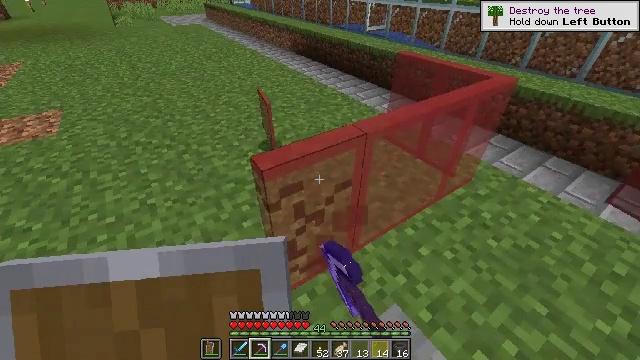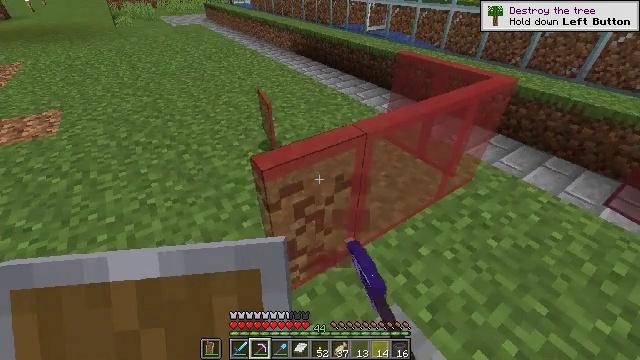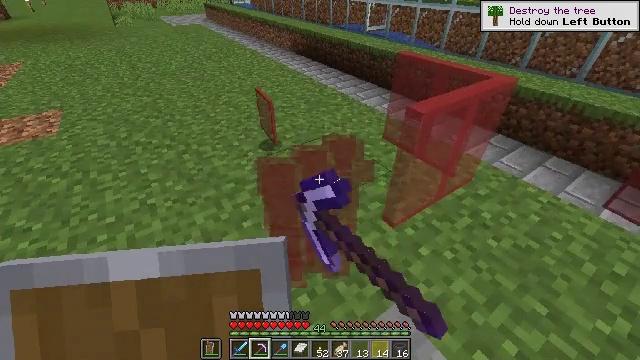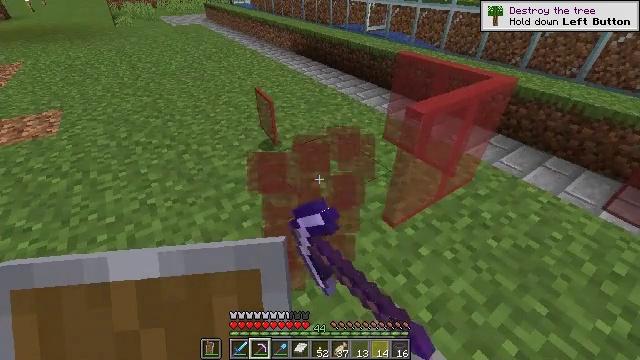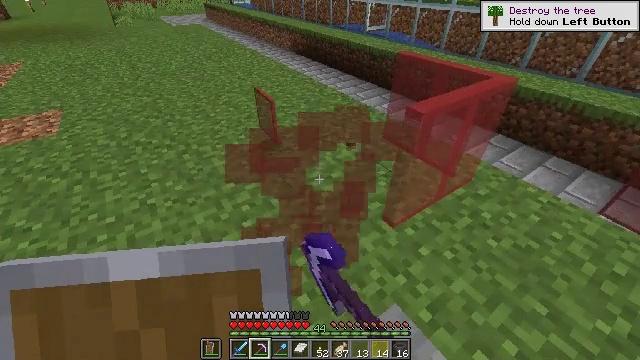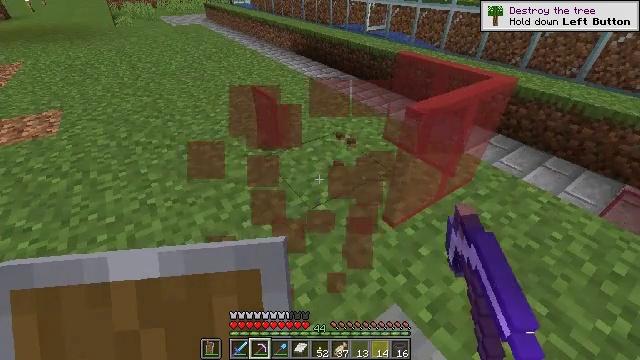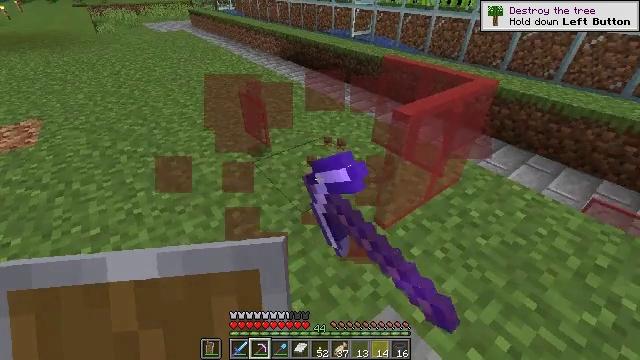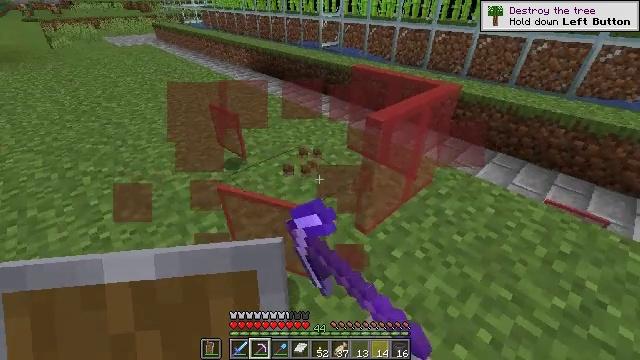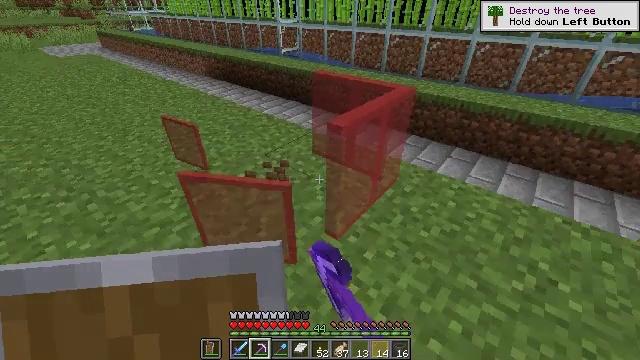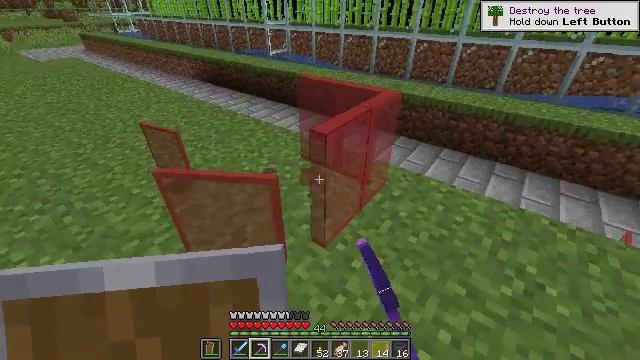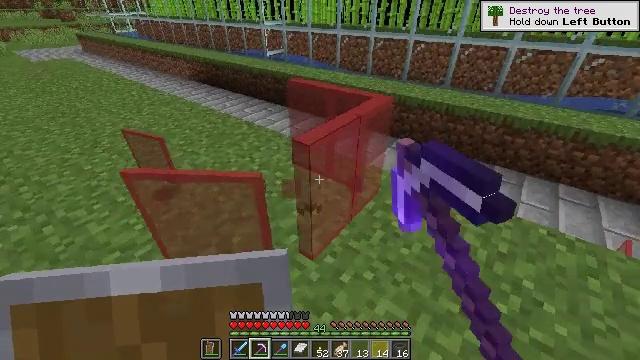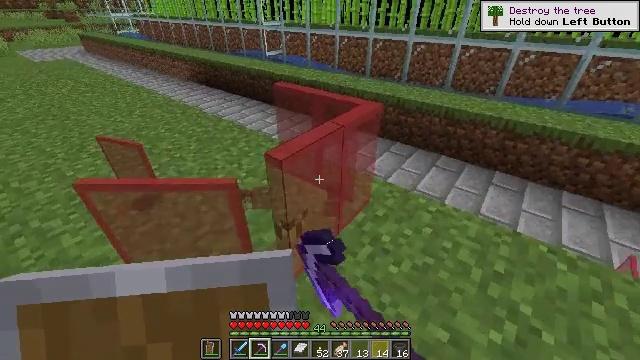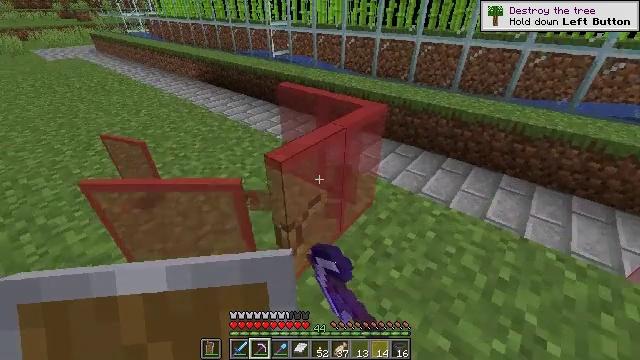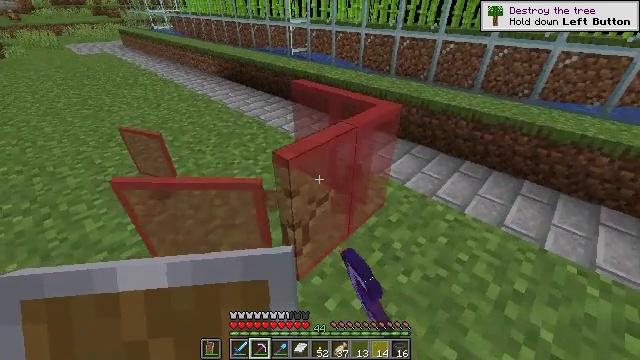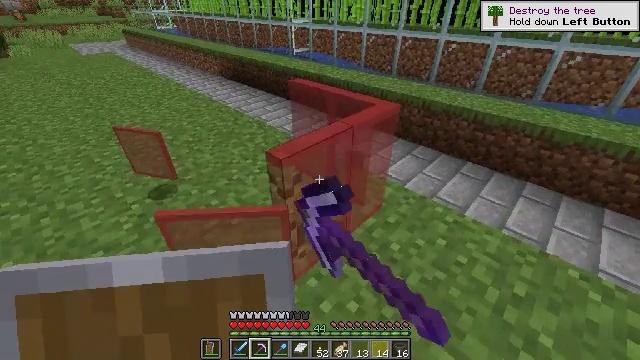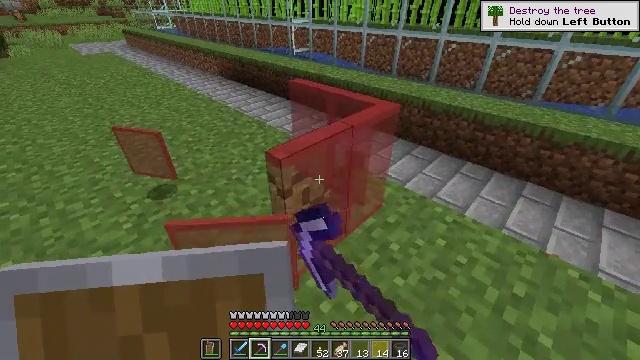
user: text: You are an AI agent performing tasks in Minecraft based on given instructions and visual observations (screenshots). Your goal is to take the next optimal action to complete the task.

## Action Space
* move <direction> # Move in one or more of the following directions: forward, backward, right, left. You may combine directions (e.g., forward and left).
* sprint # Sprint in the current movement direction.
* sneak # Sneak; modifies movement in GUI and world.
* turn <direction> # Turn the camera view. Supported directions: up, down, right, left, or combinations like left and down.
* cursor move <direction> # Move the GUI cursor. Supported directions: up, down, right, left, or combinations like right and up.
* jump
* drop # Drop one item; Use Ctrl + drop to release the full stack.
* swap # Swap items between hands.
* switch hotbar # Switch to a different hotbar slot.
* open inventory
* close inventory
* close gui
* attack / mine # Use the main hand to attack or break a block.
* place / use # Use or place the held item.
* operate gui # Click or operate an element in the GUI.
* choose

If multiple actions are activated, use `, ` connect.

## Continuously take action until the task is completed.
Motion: motion action
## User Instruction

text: Attack the red stained glass pane to gather it.
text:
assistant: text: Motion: attack / mine
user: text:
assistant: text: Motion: attack / mine
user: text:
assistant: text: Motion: attack / mine
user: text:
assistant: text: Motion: attack / mine
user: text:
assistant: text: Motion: attack / mine
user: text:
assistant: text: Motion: turn right, attack / mine
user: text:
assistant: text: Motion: turn right and up, attack / mine
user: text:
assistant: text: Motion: move forward and move right, turn right, attack / mine
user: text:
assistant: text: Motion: move forward and move right, turn right, attack / mine
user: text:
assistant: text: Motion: move forward and move right, attack / mine
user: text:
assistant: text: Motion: attack / mine
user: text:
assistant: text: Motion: turn left, attack / mine
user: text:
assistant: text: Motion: turn left, attack / mine
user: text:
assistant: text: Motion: attack / mine
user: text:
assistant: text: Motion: attack / mine
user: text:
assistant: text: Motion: attack / mine
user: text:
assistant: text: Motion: attack / mine
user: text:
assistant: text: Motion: attack / mine
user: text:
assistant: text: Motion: attack / mine
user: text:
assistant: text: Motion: attack / mine
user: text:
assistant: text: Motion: attack / mine
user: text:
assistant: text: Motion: attack / mine
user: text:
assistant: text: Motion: move forward and move right, attack / mine
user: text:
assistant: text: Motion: move forward and move right, turn right and up, attack / mine
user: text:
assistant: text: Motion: move forward, turn right and up, attack / mine
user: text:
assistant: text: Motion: attack / mine
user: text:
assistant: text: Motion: attack / mine
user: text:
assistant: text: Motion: attack / mine
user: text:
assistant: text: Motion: attack / mine
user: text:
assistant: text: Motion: attack / mine